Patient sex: F
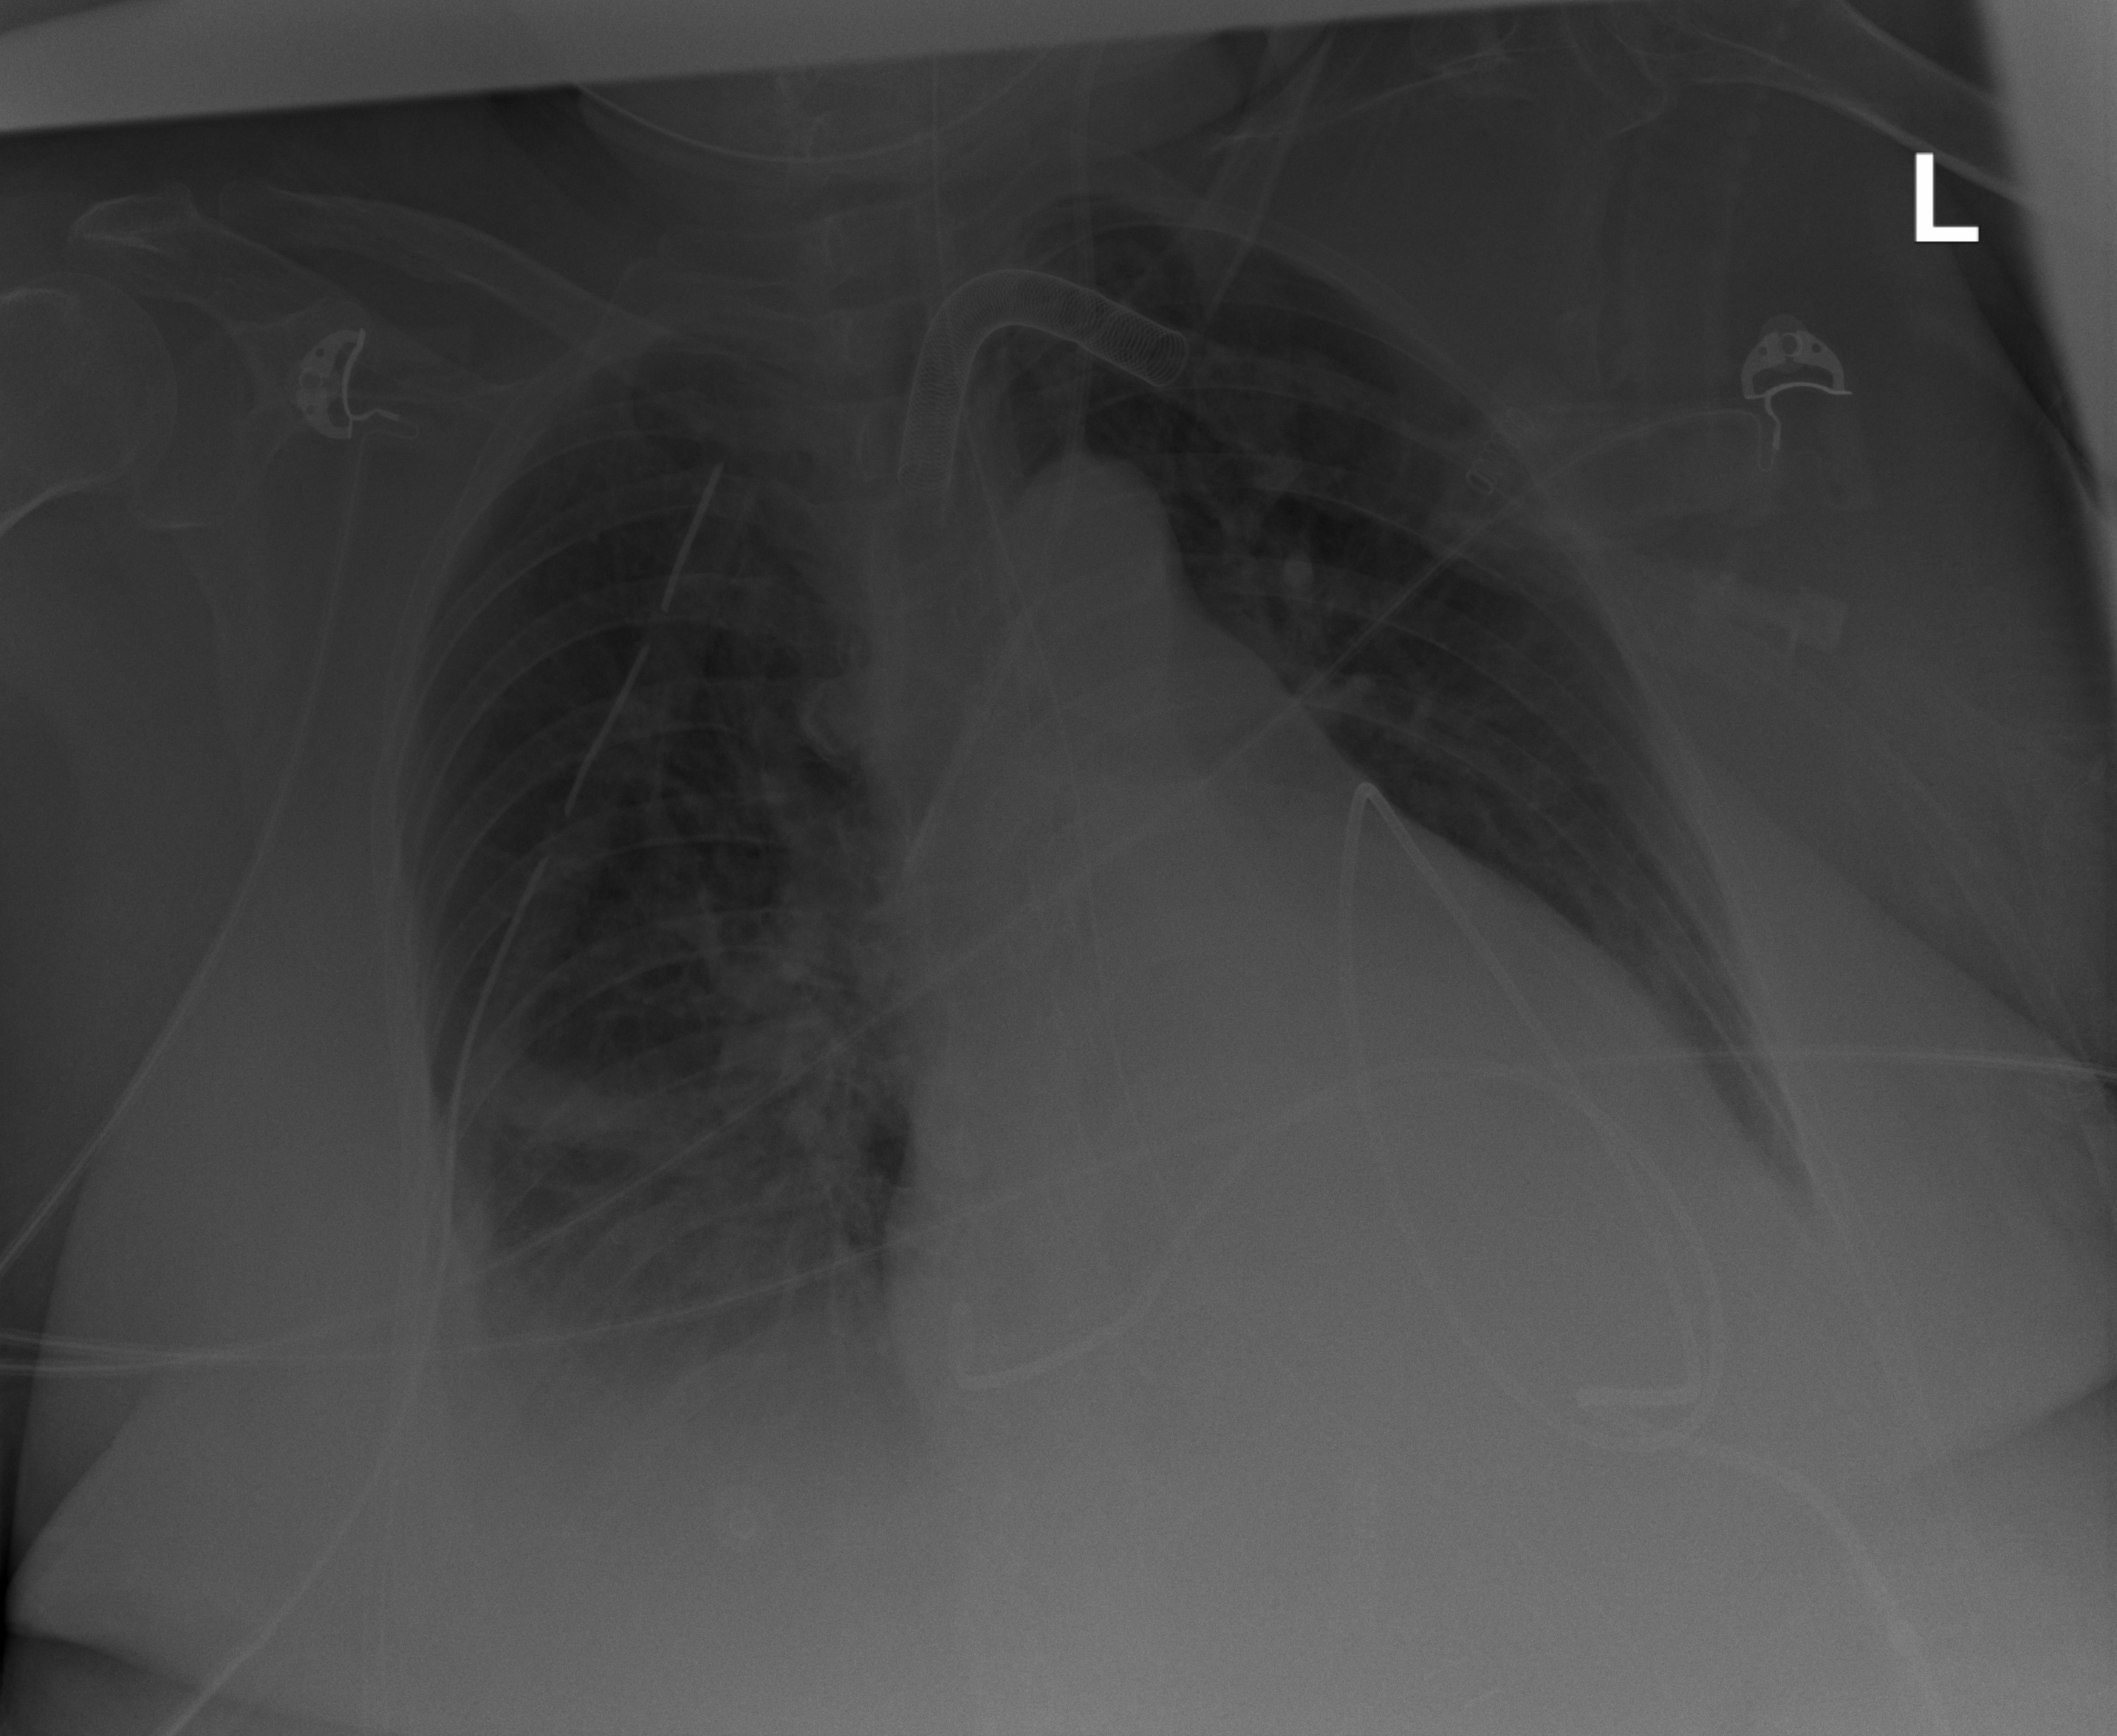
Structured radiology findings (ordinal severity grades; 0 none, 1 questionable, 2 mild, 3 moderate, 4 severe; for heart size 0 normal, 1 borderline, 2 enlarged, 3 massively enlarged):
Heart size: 2
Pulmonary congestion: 2
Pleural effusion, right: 2
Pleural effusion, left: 1
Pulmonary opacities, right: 2
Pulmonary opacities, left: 0
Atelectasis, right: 2
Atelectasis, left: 0